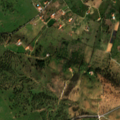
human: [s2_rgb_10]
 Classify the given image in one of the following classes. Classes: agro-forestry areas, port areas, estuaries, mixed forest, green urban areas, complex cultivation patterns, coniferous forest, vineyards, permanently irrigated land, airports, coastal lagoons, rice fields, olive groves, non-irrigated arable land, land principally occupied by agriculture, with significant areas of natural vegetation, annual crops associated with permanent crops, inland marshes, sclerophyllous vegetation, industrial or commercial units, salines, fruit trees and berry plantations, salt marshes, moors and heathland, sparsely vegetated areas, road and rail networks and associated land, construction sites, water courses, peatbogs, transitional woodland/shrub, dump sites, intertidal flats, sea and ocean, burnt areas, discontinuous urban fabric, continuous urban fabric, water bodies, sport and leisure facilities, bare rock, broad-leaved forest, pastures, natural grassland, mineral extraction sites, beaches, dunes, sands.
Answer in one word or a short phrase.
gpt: non-irrigated arable land, annual crops associated with permanent crops, complex cultivation patterns, agro-forestry areas, broad-leaved forest